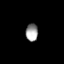
Tissue: prostate
Cell type: T cells
Senescence score: 0.6892
Nuclear area (px): 208
Mean DAPI intensity: 158.144